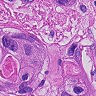
Metastatic tissue present: yes